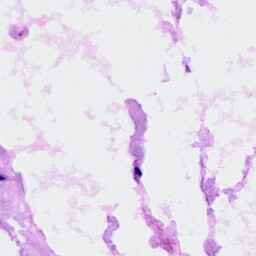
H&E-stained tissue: Ovarian